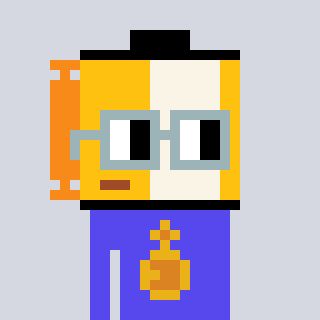
a pixel art character with square dark gray glasses, a film roll-shaped head and a computerblue-colored body on a cool background